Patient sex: M
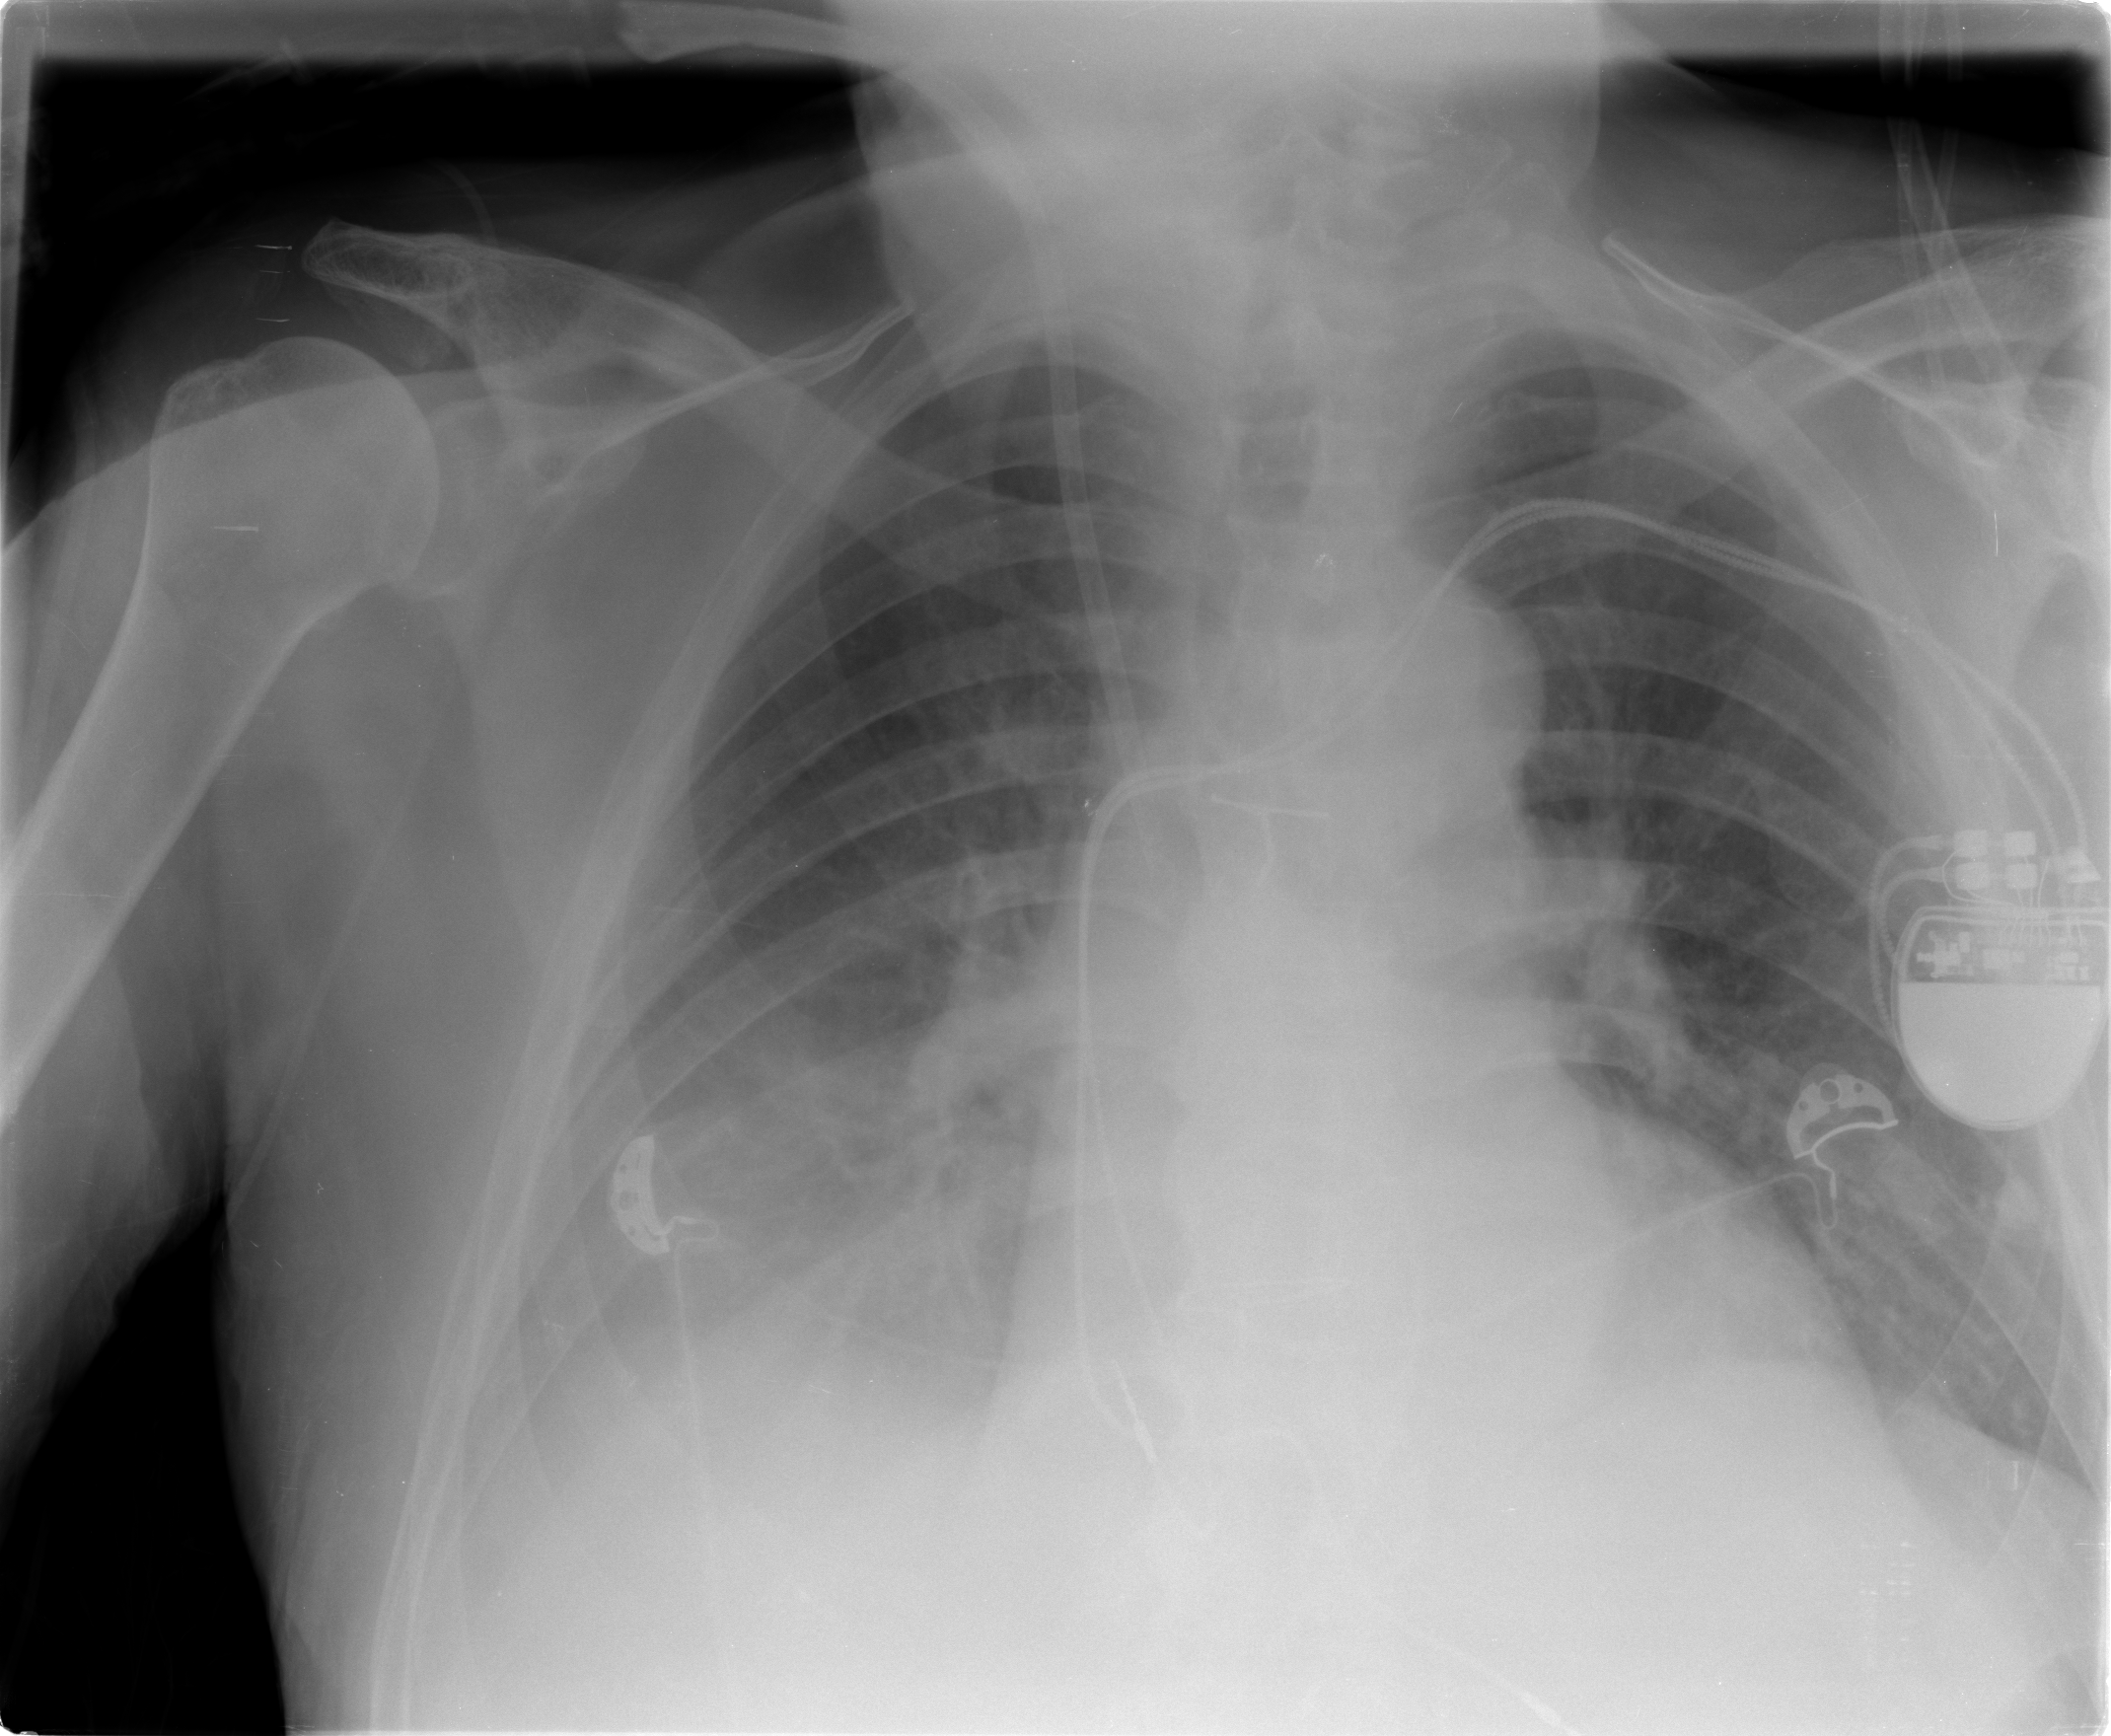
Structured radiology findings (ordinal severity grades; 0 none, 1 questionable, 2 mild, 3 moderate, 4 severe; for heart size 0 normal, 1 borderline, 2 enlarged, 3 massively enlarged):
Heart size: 2
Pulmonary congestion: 2
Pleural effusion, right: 2
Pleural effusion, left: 0
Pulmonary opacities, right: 1
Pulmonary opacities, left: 0
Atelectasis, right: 2
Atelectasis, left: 0